Question: I have the following 'HTML' and 'JSON' setup:
'<span class="pop-product-name">{{name}}</span>'
'"name" : "Enditatem Product Name Optional Line Two",'
My question is, how can I go about limiting the first line to be 'Enditatem Product Name' only, while keeping a second line empty (non breaking space style), but if the 'name' is longer, the 'Optional Line Two' will go on the second line. Is even the '<span>' element an appropriate one to use?
The project is a webshop template:

The first line needs to be only 'Enditatem Product Name'. If there is no additional text, the second line needs to be a blank non breaking space. IF however, there is a 'Optional Line Two', it should then appear on the second line.
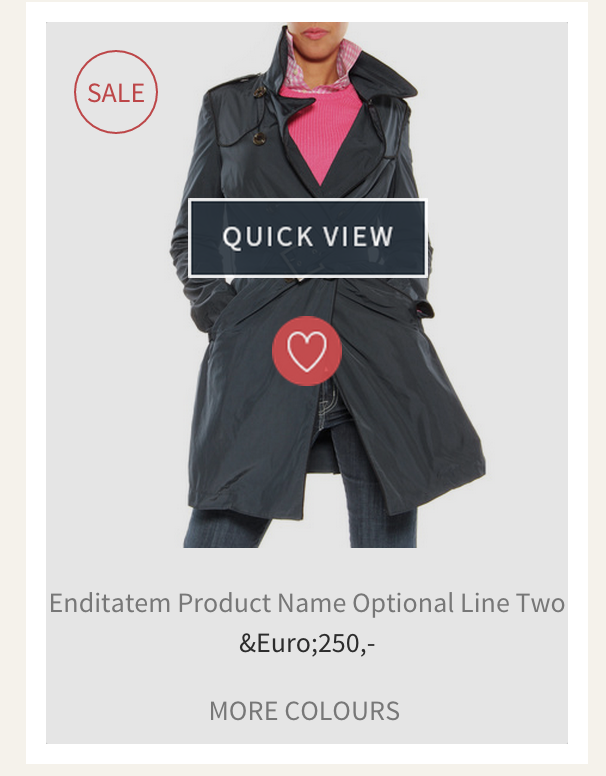
Answer: Try to give width to '<span>', if for example the '<span>' 'width:100px;' try 'width:50px;' make it as much 'width', it will automatically comes in the second line once you do that and if it's no second line, the second line will be empty and you might give 'height' to your '<span>' just in case if second line is empty, by the way in order to change 'width' for '<span>' you have to give ('position: absolute;') and it might change the place of your '<span>' you might need to 'margine' it. try this code:
'''
.pop-product-name {
width: 170px;
text-align: center;
position: absolute;
border: 1px solid;
}
'''
'''
<span class="pop-product-name">Enditatem Product Name Optional Line Two</span>
'''
because I'm not able to do it as json call and angular too so I did it basic span and should works for you, let me know if you have any question